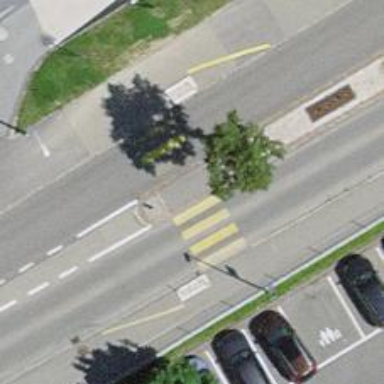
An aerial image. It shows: Primary road with asphalt surface.